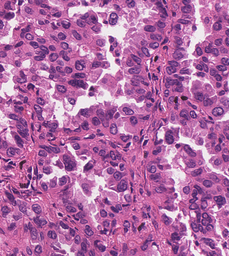
Tumor epithelial tissue: yes
Tumor-associated stroma tissue: yes
Normal tissue: no